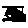
Label: car